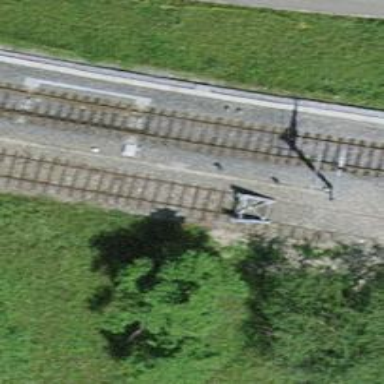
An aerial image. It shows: Railway buffer stop.